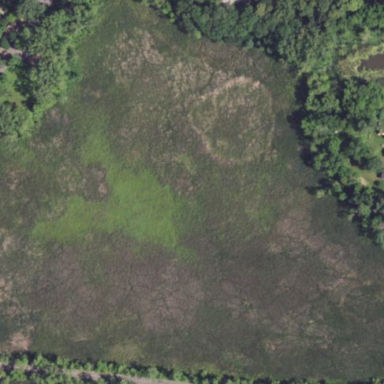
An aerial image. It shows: Marshy wetland area.